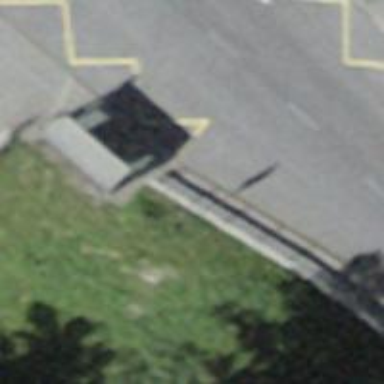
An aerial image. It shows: Bus stop with platform for public transport.